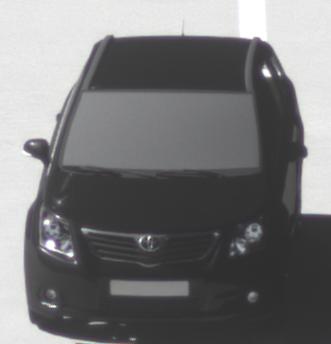
Make: Toyota
Model: Avensis 1.6
Detailed model: Avensis (T27) Notch Back
Model produced from: 2009/01
Model produced until: 2010/08
Doors: 4
Color: black
Road condition: dry road
Daytime: morning or afternoon
Contrast: high contrast